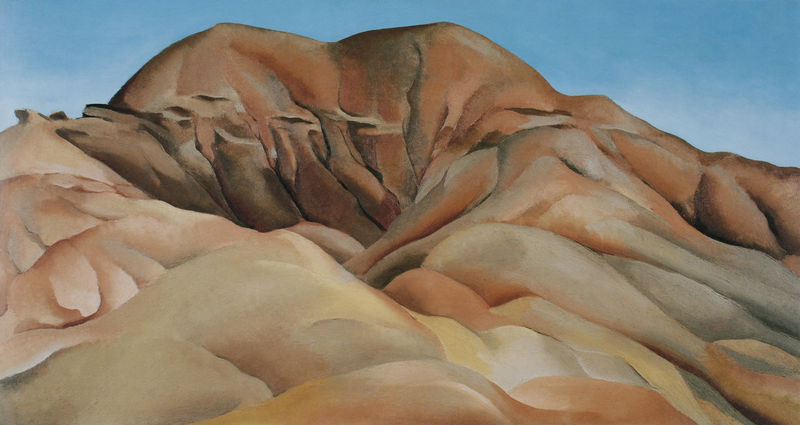
Titel: Auf der Straße nach Santa Fé
Künstler: Georgia O'Keeffe
Institution: Privatbesitz
Schlagwörter: blau, himmel, landschaft, ocker, braun, beige, falten, hügel, rosa, berge, gebirge, rinnen, krater, o'eeffe, o´keeffe, neu mexiko